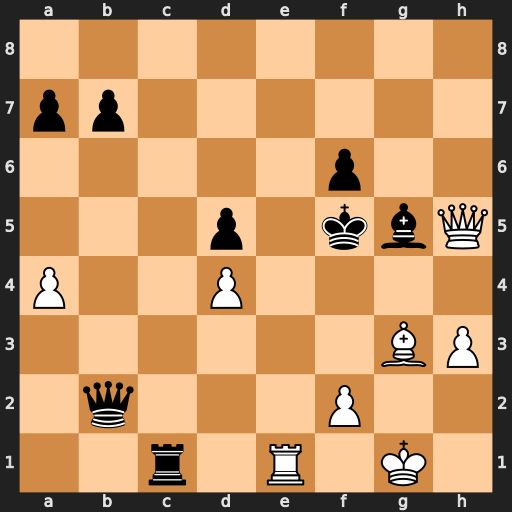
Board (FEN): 8/pp6/5p2/3p1kbQ/P2P4/6BP/1q3P2/2r1R1K1
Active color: w
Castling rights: -
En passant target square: -
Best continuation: Qh7#